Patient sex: M
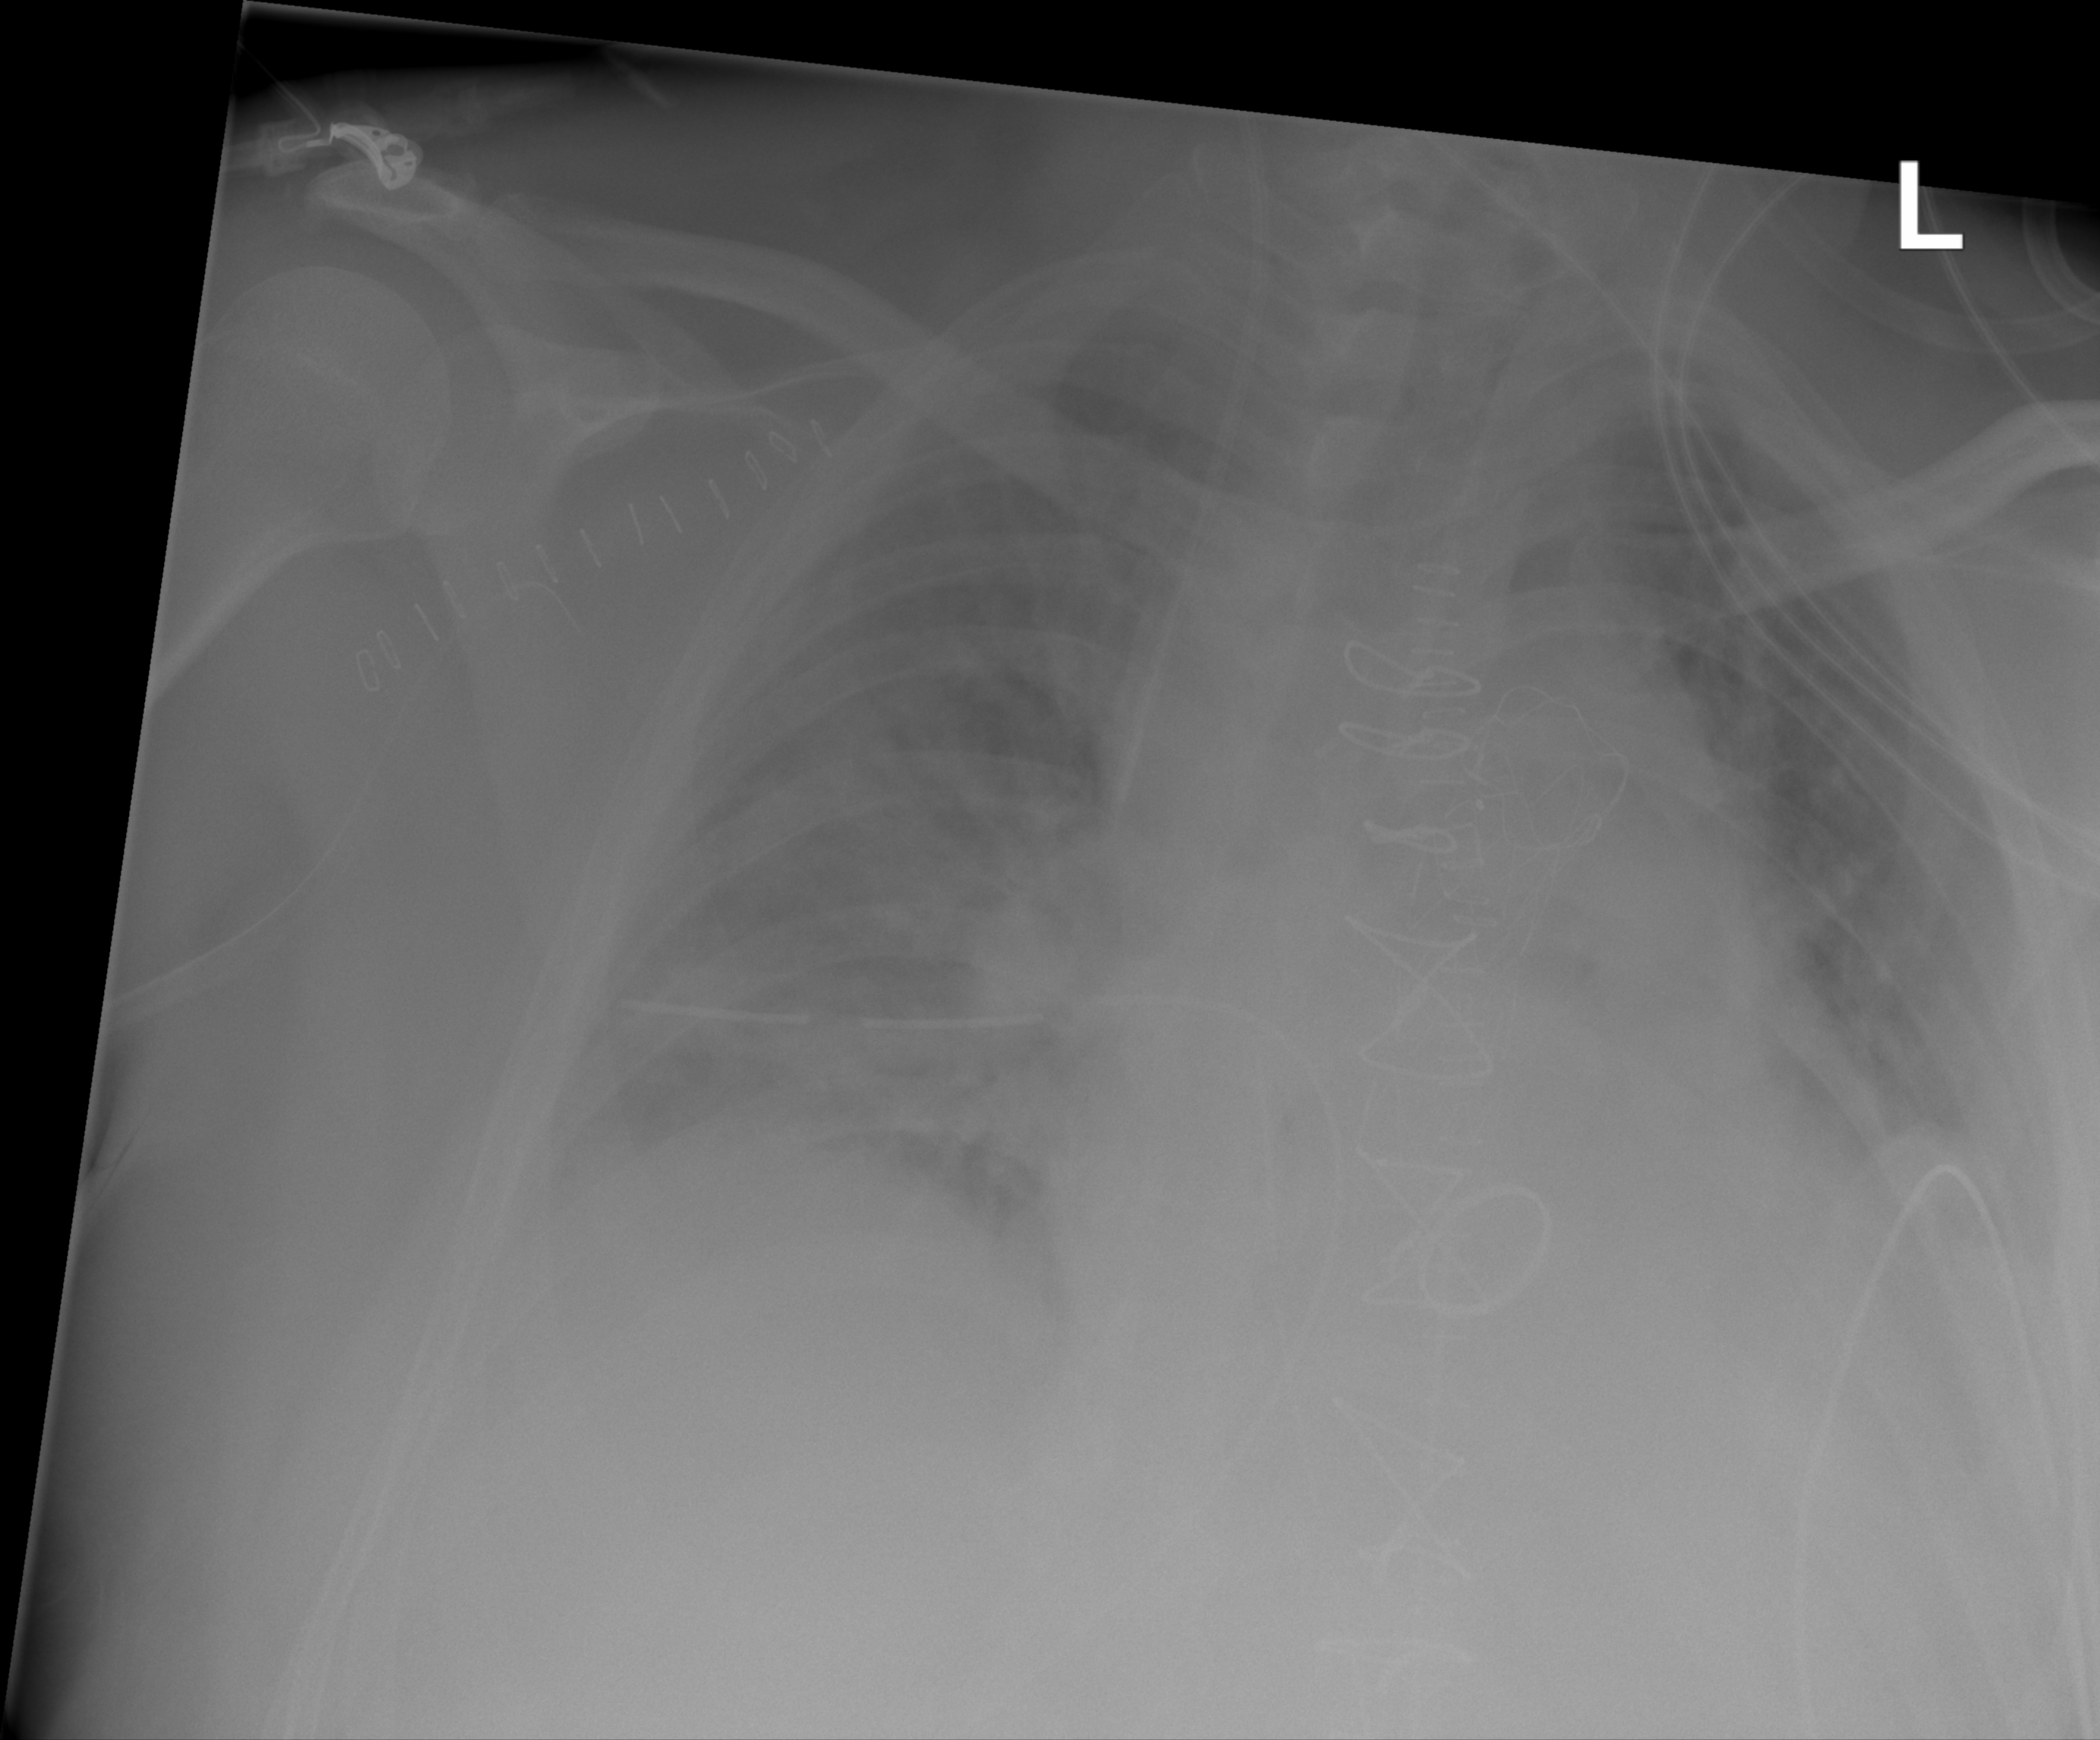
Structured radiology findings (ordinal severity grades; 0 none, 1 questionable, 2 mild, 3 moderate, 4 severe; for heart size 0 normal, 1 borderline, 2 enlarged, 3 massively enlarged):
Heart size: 2
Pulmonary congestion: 2
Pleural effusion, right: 1
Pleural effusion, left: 2
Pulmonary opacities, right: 1
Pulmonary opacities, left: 1
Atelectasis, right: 2
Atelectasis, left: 2